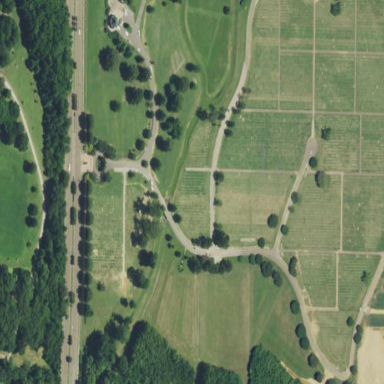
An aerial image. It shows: Cemetery.